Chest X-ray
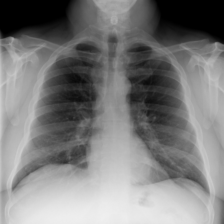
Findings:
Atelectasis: negative
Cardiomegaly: negative
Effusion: negative
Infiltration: negative
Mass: negative
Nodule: negative
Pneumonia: negative
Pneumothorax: negative
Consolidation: negative
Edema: negative
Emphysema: negative
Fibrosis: negative
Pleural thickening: negative
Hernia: negative